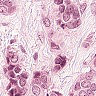
Metastatic tissue present: yes